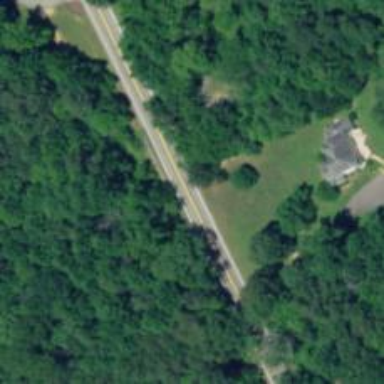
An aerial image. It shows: Residential road.